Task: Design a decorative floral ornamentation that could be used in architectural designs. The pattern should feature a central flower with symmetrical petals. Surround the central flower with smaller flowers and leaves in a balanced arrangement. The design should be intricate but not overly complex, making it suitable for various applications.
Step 366:
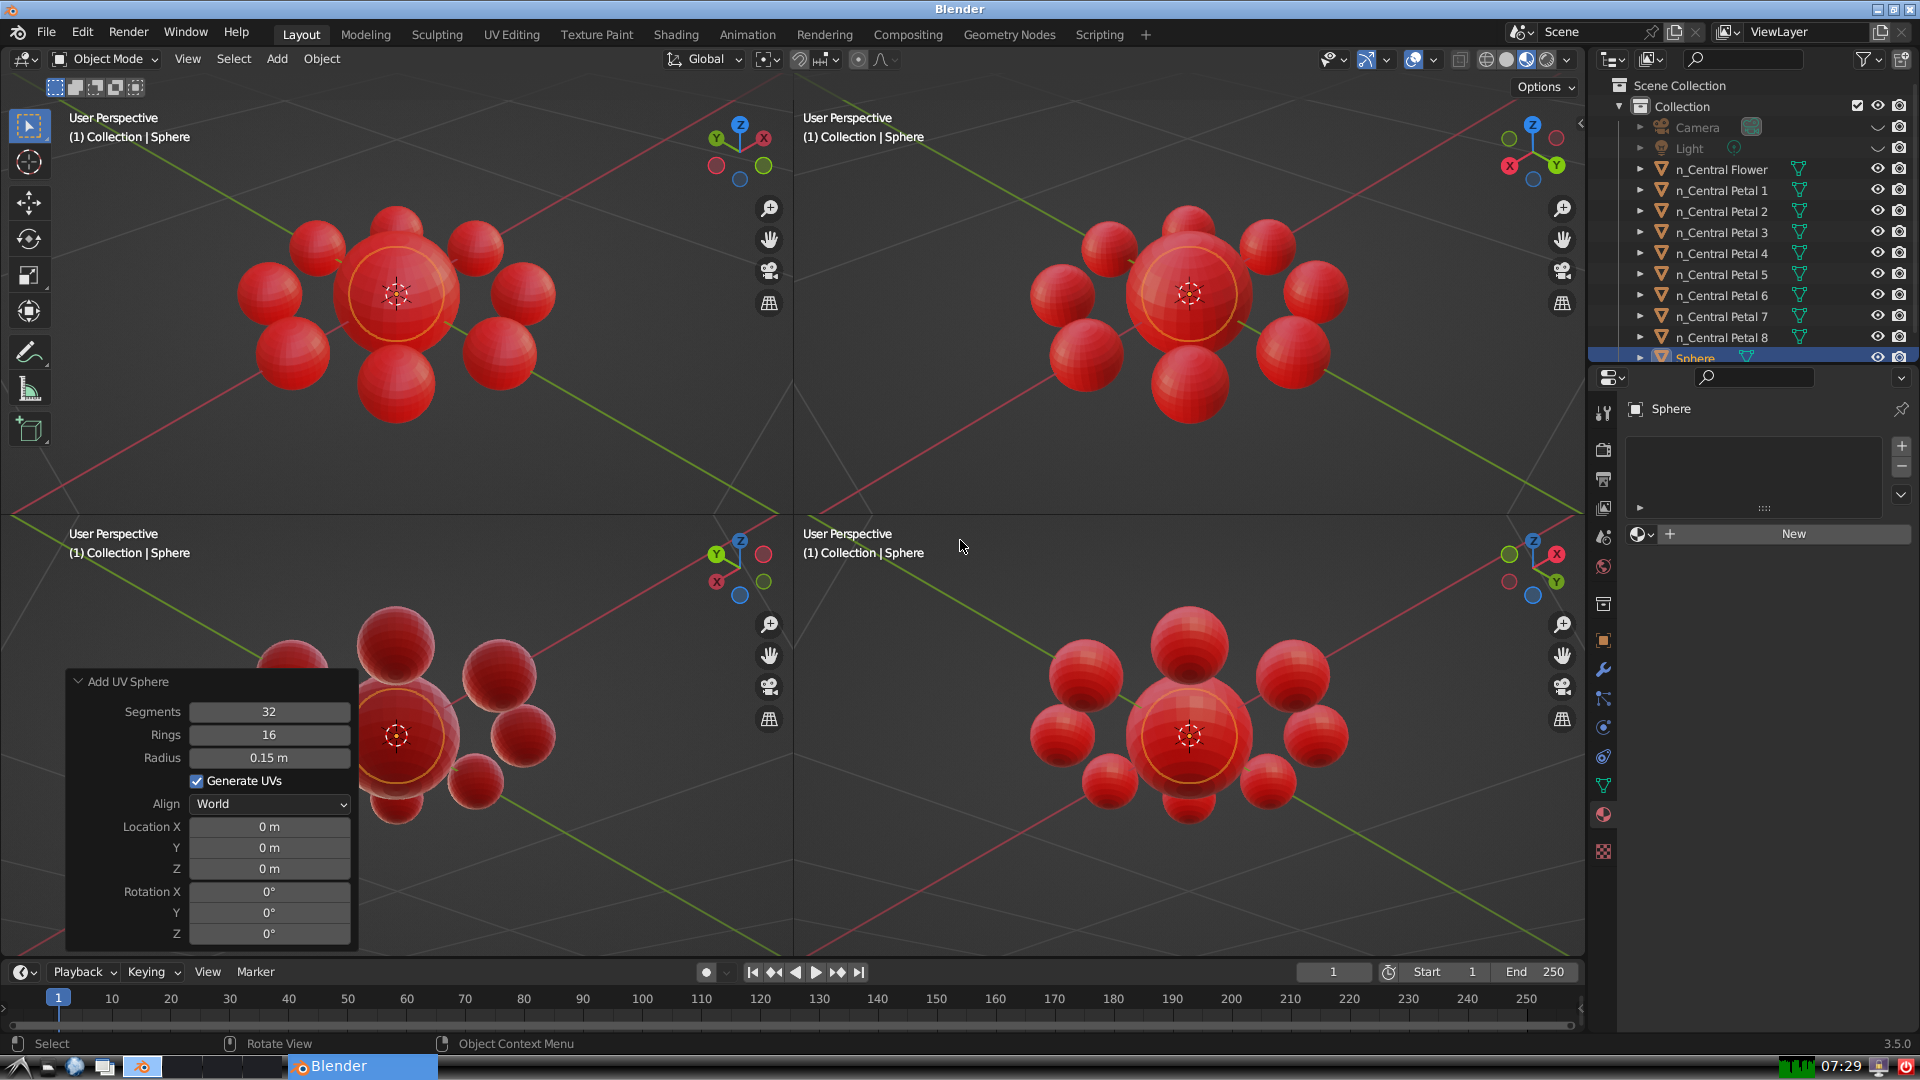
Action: {"mouse_move": [270, 827]}